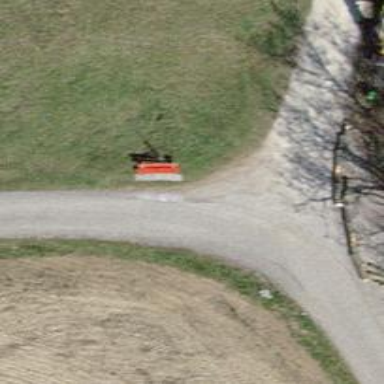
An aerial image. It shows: Bench.